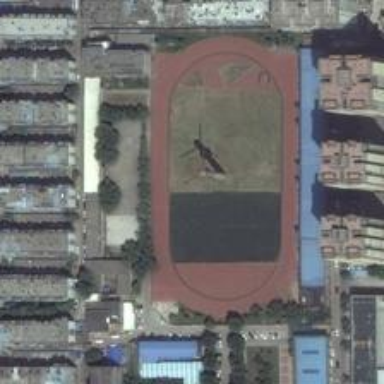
What surround this playground with a peculiar buildings are rows of edifices .